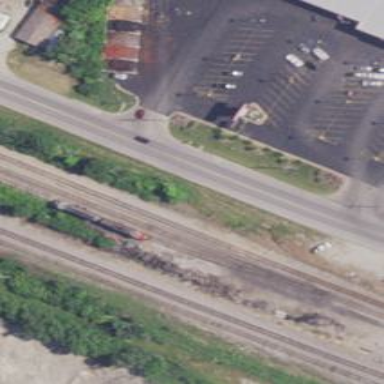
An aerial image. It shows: Railway siding with rails.